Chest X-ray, PA view. Patient: 69 years old, sex M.
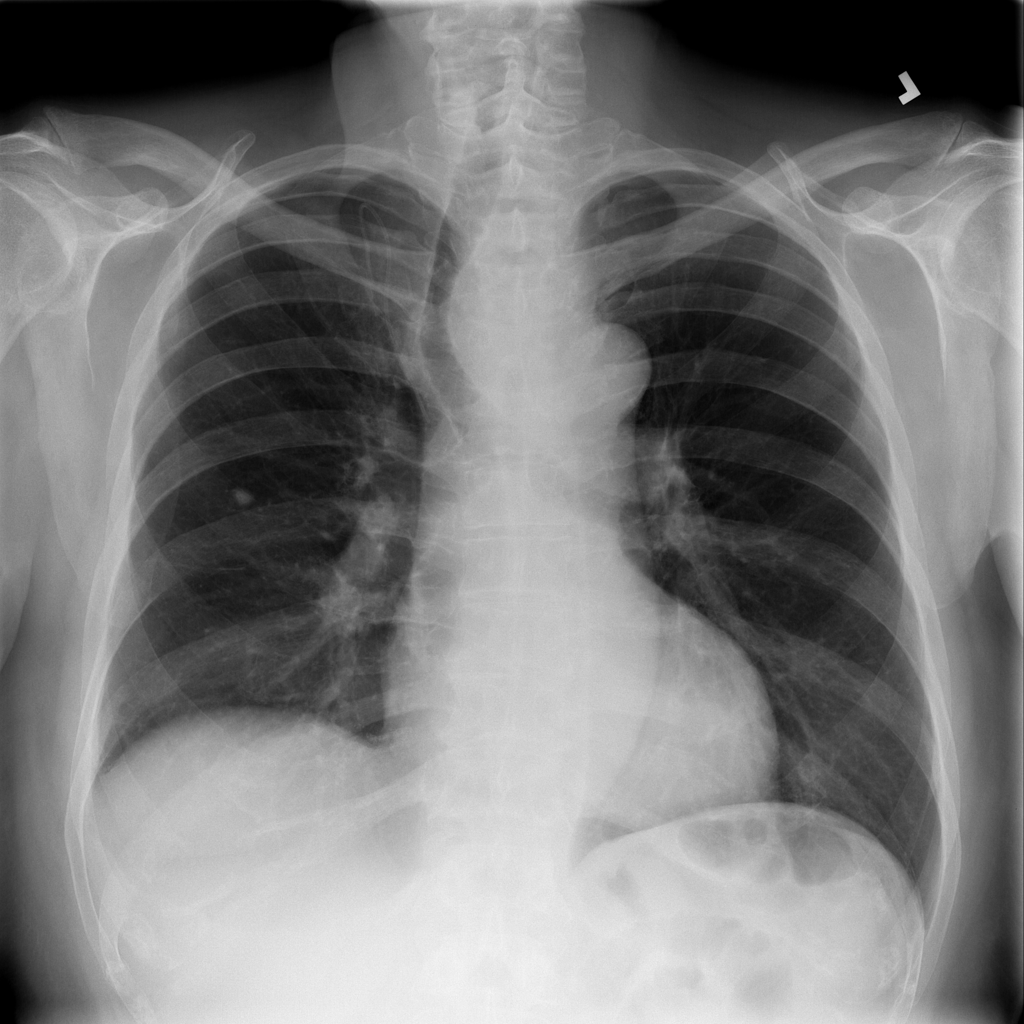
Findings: Mass, Nodule